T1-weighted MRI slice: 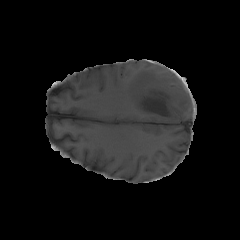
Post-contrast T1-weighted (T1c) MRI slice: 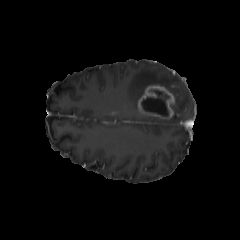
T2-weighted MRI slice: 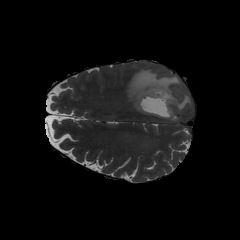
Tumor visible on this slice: yes